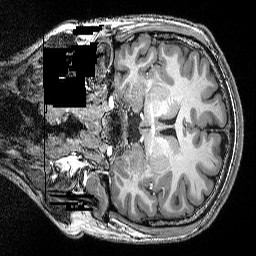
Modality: T1w
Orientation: coronal
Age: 21
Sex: male